Question: I am setting the 'ImageUrl' of a 'StyledStringElement', but do not know if the url exists. I'd like to put in an 'placeholder image' that is used until the image is successfully downloaded:
'''
var item = new StyledStringElement(n.Title);
item.ImageUri = new Uri(n.ImageThumbUrl);
'''
I get this now:

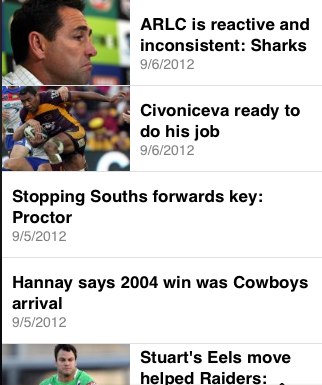
Answer: Helpful: <URL>
I copied the 'StyledStringElement' to a new 'StyledStringElementLoader' and edited this code:
'''
if (extraInfo.Uri != null)
{ img = ImageLoader.DefaultRequestImage (extraInfo.Uri, this);
if(img==null)
img=myLoaderImagePassedToConstructor;
}
'''